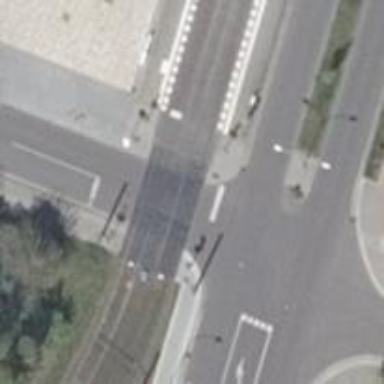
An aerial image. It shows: Tram level crossing equipped with traffic signals.